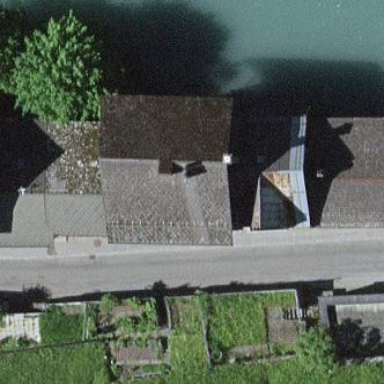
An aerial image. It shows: Historic building.